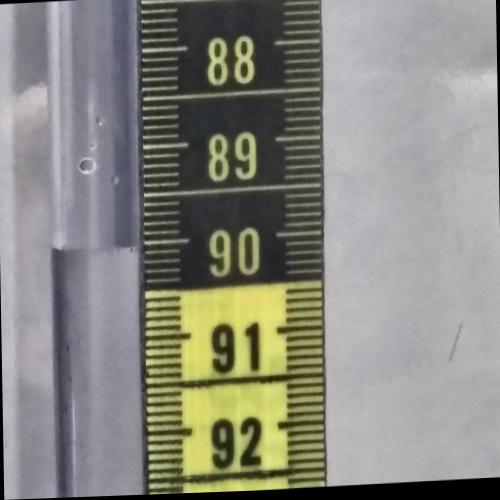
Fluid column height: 90.0 cm